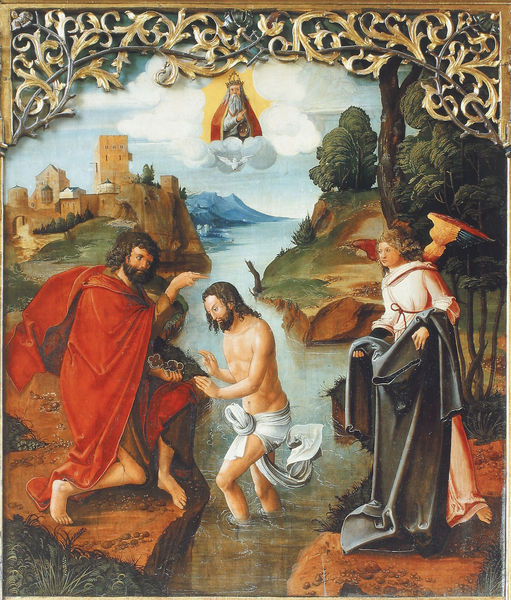
Titel: Schwabach bei Nürnberg, Stadtkirche St. Johannes der Täufer und St. Martin. Hochaltar
Standort: Schwabach, Stadtpfarrkirche St. Johannes der Täufer und St. Martin (EU - D - Mittelfranken)
Schlagwörter: gemälde, gott, himmel, mann, wasser, wolken, bäume, fluss, landschaft, see, stadt, teich, frau, männer, gebäude, rot, ornament, johannes, taube, täufer, häuser, gewand, gold, kutte, mantel, krone, engel, berge, ornamente, halbnackt, burg, schein, heiligenschein, jesus, taufe, ornamentik, jerusalem, bote, christi, roter mantel, jordan, rotes gewand, johannis, gottt, reot